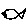
Label: fish